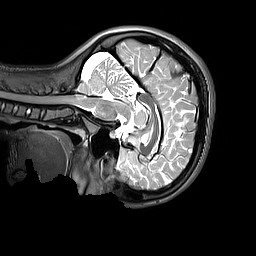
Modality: T2w
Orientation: sagittal
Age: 11
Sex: female
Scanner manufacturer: siemens
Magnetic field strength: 3 T
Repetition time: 3.2 s
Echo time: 0.408 s